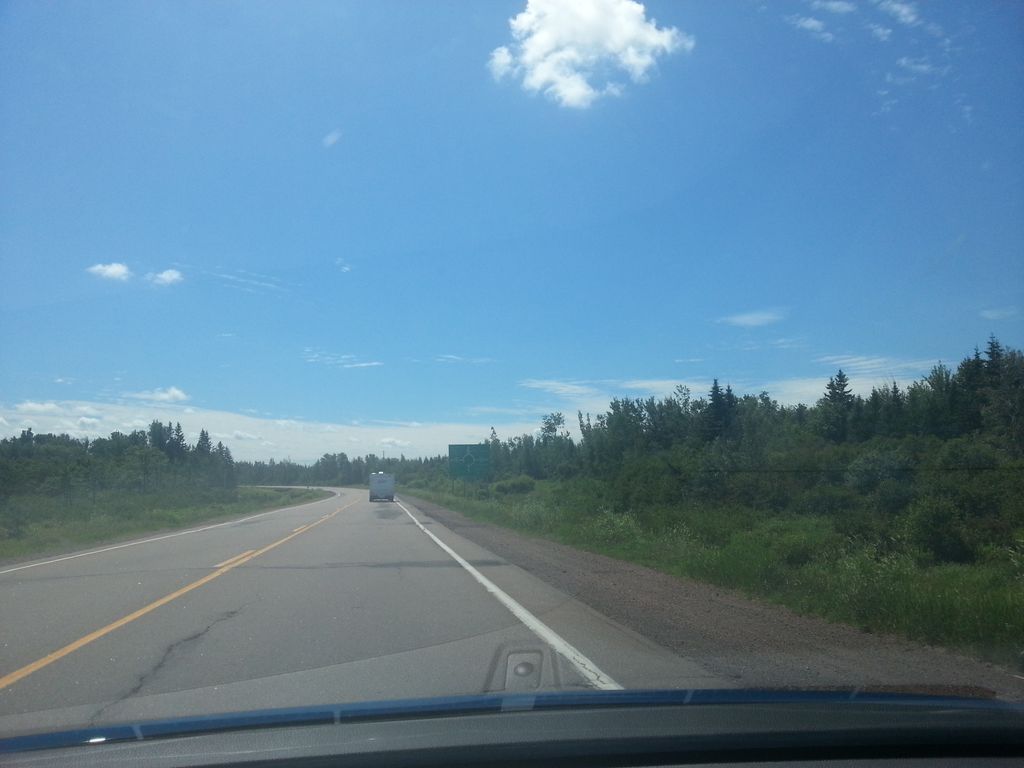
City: charlottetown